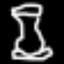
Label: hourglass